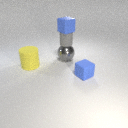
large gray metal sphere to the right of large yellow rubber cylinder